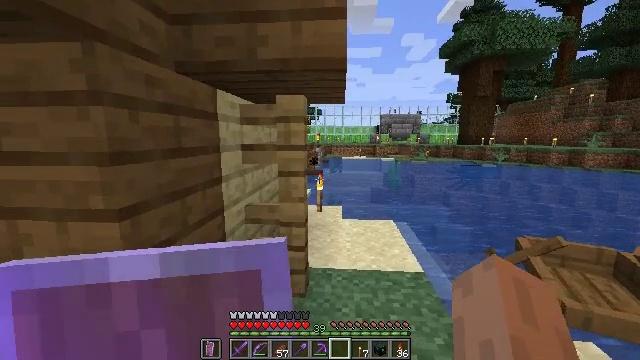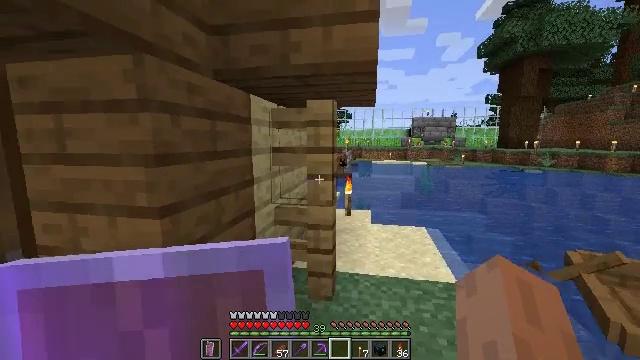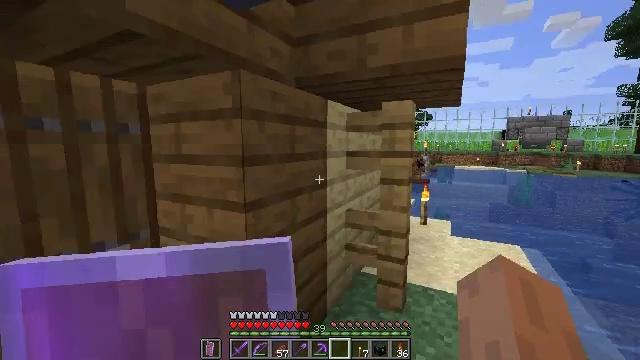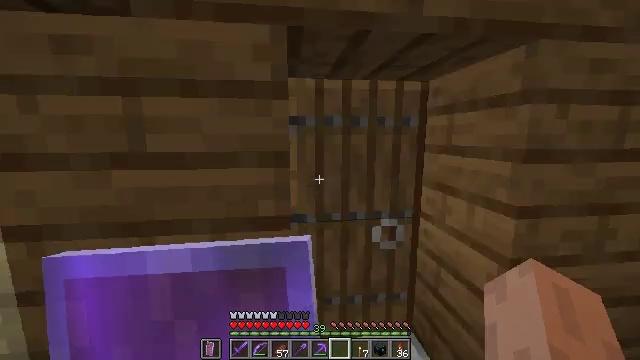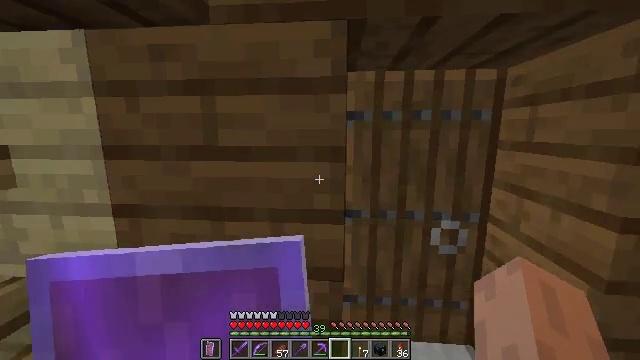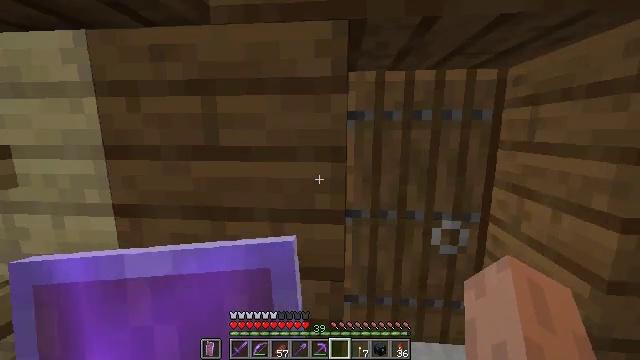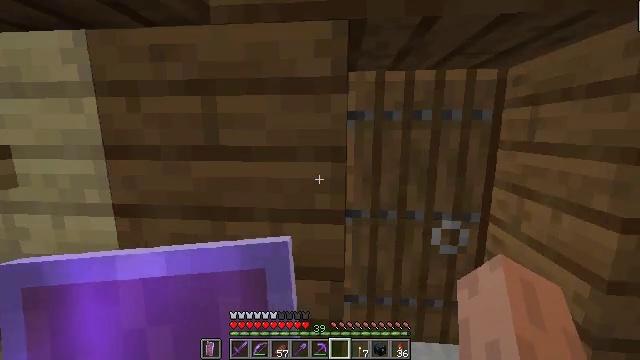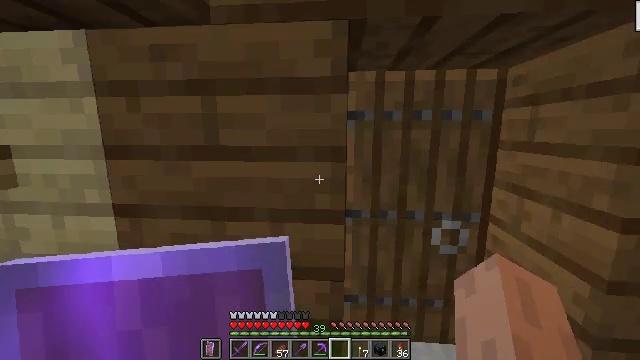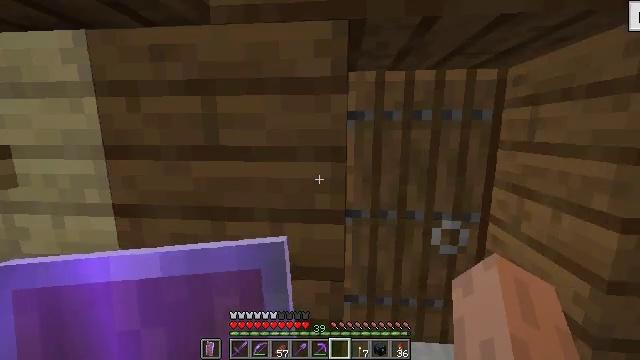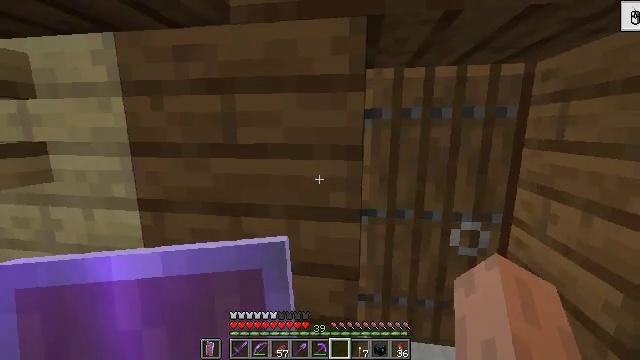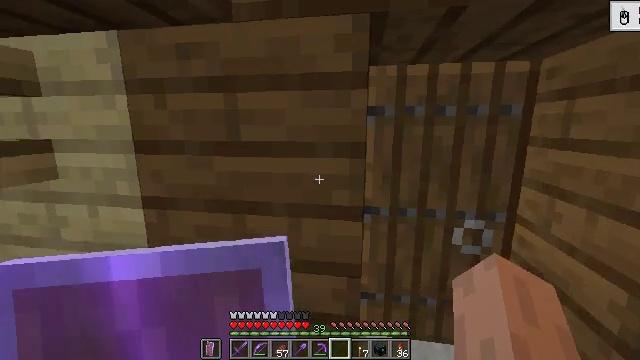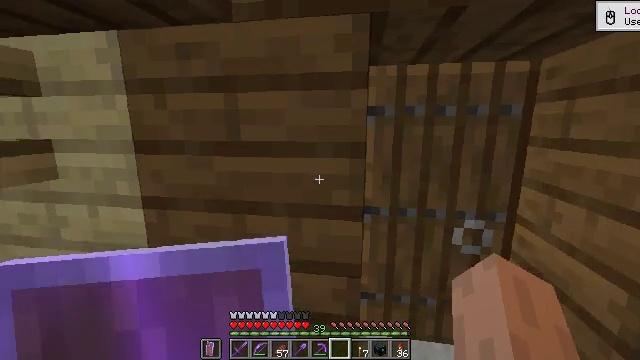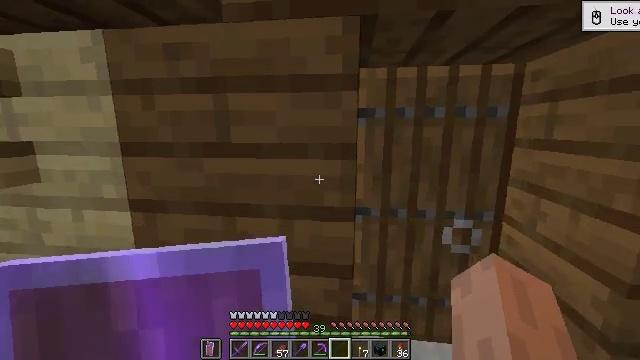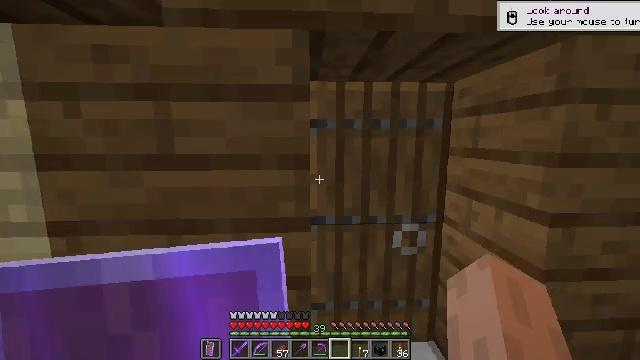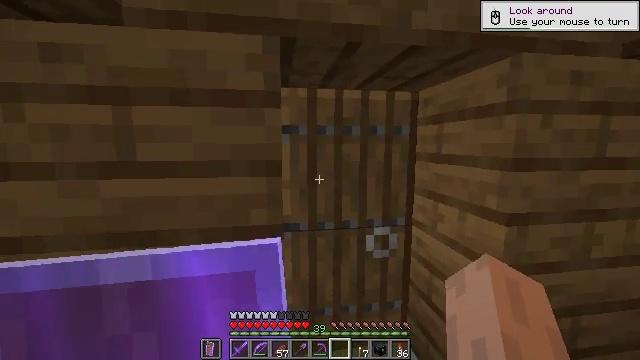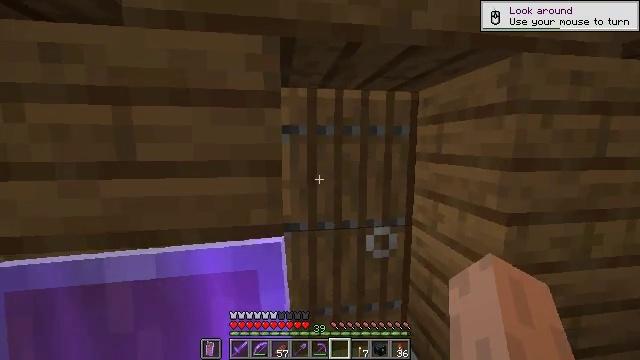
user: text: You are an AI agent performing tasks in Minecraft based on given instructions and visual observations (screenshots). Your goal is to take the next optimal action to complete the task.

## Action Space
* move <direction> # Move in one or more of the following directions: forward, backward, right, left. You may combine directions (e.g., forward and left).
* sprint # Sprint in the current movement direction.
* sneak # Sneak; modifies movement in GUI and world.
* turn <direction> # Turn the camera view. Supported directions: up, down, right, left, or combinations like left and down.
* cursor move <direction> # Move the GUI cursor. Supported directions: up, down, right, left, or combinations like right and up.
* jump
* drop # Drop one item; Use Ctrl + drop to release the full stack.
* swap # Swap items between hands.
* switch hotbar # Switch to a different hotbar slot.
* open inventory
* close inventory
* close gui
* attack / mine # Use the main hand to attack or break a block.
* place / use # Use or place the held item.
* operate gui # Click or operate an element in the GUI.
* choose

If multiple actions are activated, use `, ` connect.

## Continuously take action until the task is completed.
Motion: motion action
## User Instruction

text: Interact with a furnace to make glass.
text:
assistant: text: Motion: turn left
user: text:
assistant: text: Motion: turn left
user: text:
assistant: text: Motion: turn left and down
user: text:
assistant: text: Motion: turn left and down
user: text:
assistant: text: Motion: no_op
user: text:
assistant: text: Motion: no_op
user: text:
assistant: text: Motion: no_op
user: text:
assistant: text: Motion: no_op
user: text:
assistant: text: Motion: turn left
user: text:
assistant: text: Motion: no_op
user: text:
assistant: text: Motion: no_op
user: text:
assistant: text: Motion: turn right
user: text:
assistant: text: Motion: turn right and up
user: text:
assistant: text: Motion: turn right and up
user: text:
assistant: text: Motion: no_op
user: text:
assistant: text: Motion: no_op
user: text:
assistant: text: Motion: no_op
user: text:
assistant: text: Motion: no_op
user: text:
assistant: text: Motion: no_op
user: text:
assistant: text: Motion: move forward, use / place
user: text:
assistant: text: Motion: move forward and move right, use / place
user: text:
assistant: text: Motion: move forward and move right, use / place
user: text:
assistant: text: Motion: move forward
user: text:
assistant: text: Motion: move forward
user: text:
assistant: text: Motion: move forward
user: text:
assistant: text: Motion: move forward
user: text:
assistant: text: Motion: move forward
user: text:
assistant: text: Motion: move forward, turn left
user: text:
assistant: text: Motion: move forward and move right, turn left
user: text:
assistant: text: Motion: move forward and move right, turn left and down